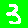
Digit: 3